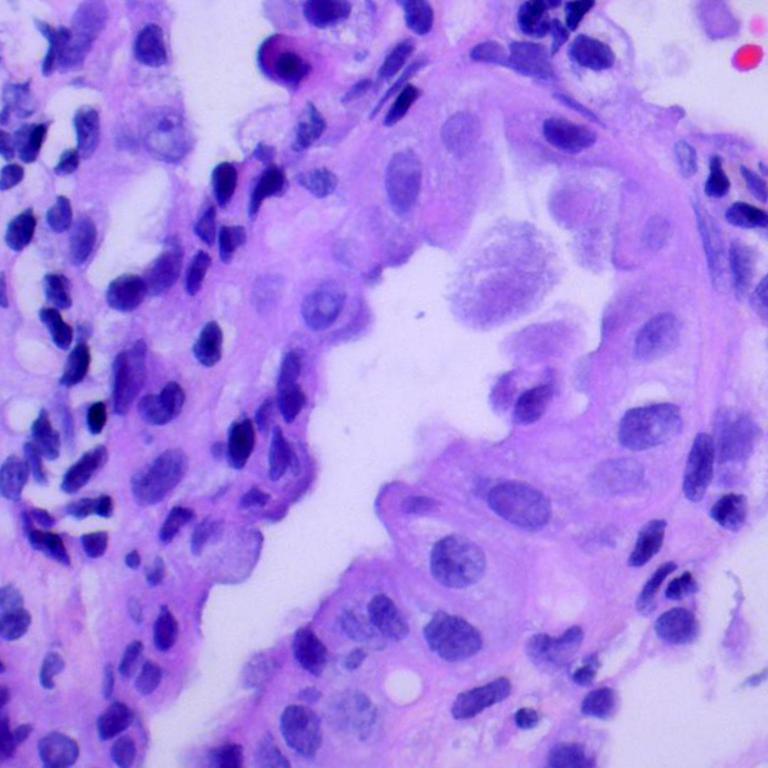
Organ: lung
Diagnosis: adenocarcinomas